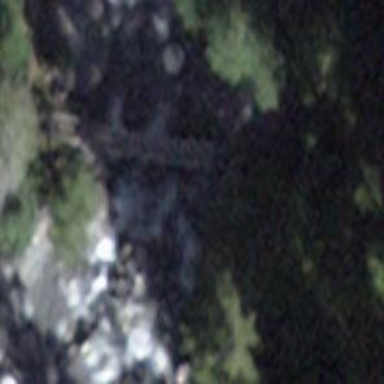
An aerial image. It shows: Path on bridge.